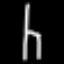
Label: chair